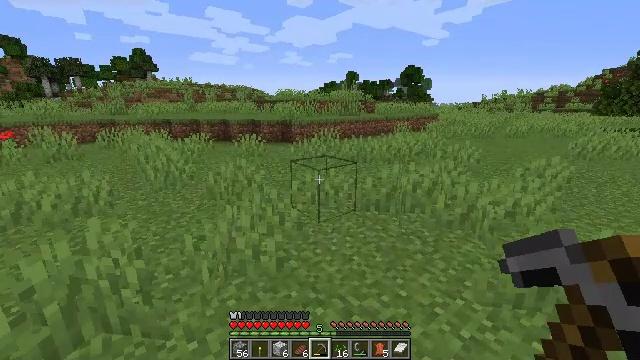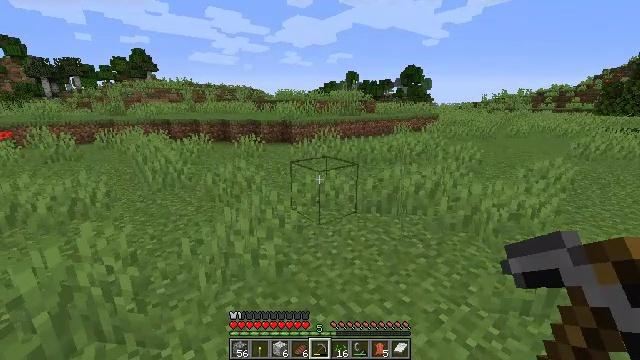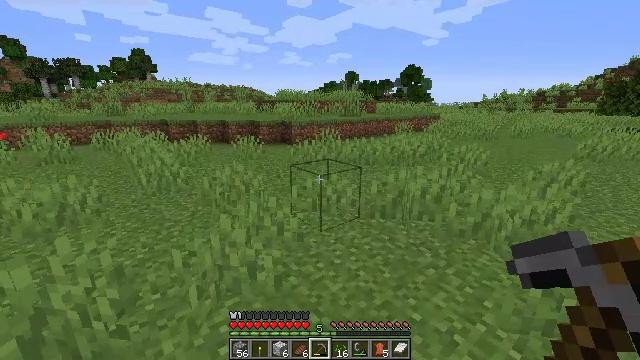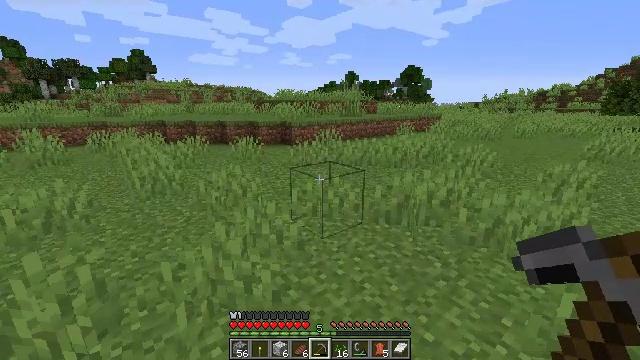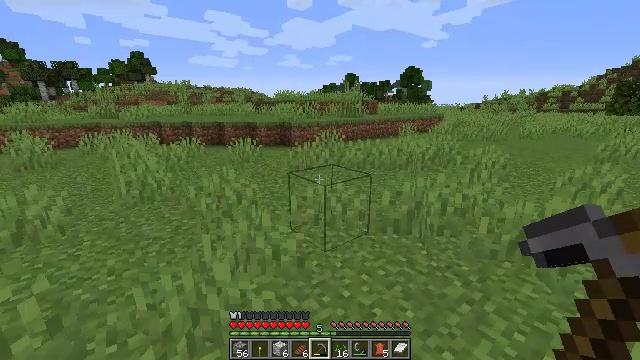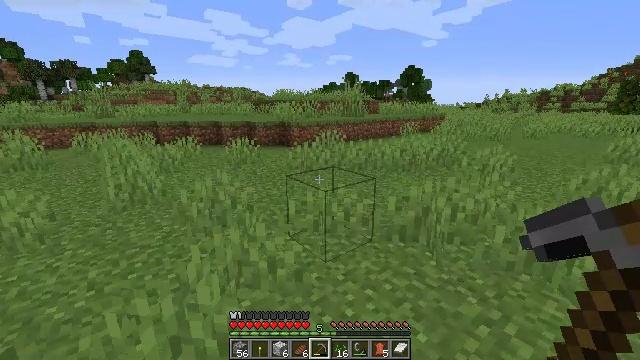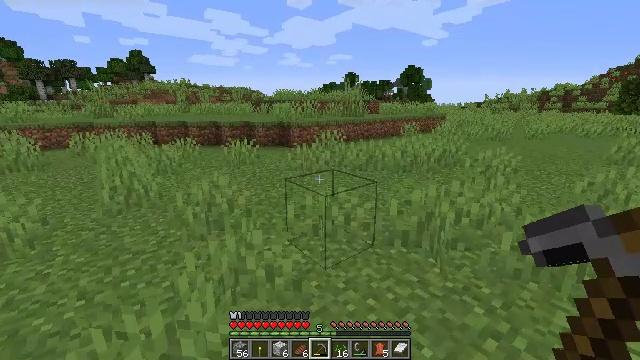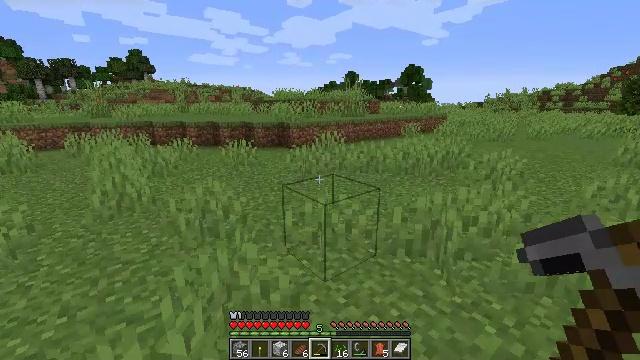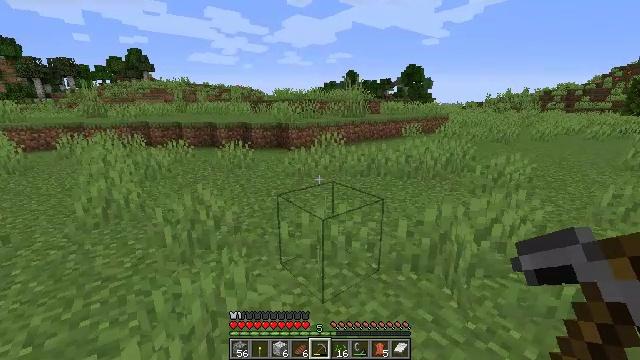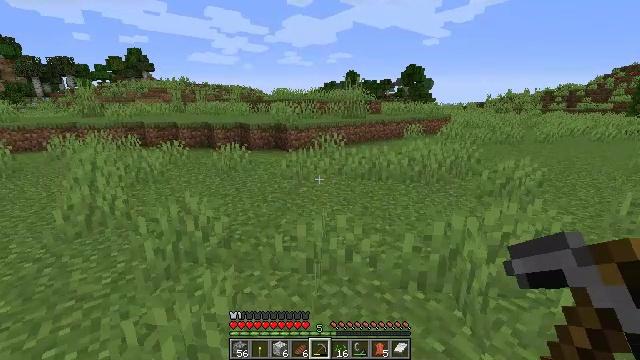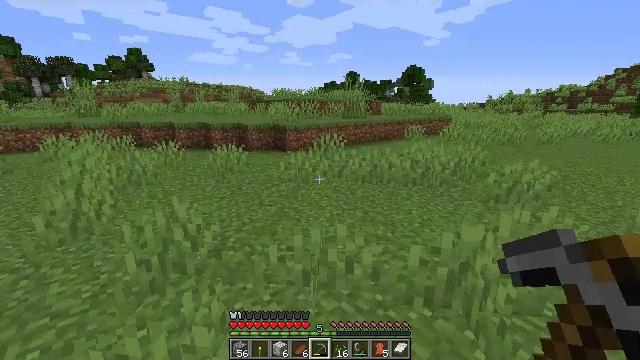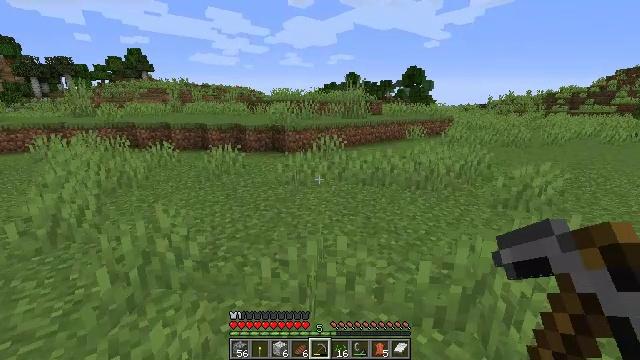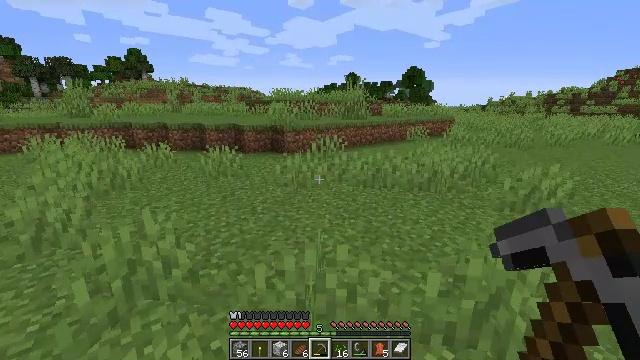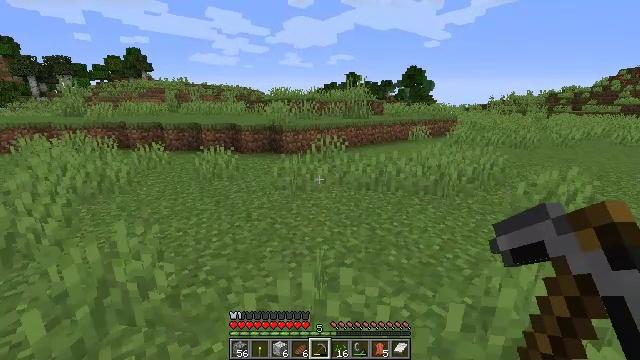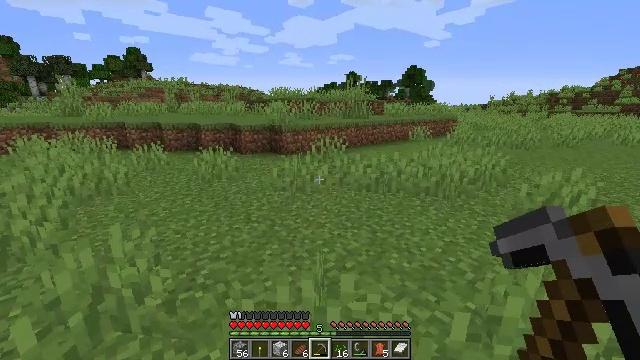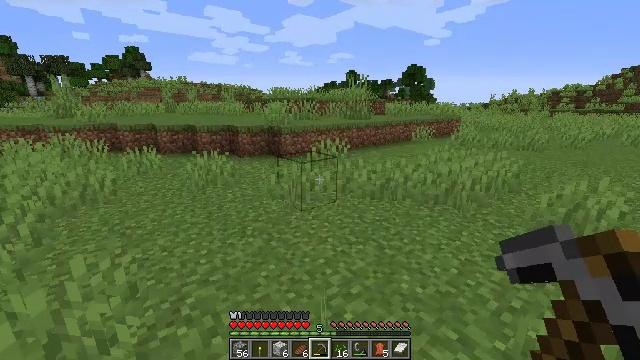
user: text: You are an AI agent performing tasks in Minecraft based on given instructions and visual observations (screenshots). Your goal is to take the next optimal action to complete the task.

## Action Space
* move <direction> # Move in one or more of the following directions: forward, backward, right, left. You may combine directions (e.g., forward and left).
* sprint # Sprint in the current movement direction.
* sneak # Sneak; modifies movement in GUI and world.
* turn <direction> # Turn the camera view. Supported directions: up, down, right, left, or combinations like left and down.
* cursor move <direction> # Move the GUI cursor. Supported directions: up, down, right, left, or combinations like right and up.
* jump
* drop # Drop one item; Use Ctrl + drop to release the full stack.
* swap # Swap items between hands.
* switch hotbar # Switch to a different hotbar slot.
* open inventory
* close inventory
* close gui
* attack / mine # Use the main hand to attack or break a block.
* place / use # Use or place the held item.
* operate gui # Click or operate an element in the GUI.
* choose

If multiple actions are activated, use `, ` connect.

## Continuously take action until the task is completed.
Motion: motion action
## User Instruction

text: Harvest birch logs from birch trees.
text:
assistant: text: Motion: move forward
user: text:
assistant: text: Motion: move forward
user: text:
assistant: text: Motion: move forward
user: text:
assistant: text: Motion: move forward
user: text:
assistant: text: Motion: move forward
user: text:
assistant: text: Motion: move forward
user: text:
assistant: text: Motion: move forward
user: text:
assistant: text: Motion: move forward
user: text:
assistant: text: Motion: move forward
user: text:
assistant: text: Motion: move forward
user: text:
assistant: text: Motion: move forward
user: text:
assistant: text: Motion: move forward
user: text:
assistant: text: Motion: move forward
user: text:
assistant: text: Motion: move forward
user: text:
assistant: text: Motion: move forward
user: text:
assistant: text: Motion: move forward
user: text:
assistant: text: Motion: move forward
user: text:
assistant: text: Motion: move forward
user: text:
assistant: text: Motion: move forward
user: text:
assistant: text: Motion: move forward
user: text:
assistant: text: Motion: move forward
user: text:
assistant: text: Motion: move forward
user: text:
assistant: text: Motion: move forward
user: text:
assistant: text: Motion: move forward
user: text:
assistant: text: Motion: move forward
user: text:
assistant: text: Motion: move forward
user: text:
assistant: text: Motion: move forward
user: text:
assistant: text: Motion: move forward
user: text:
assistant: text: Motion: move forward
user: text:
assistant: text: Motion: move forward